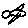
Label: bird